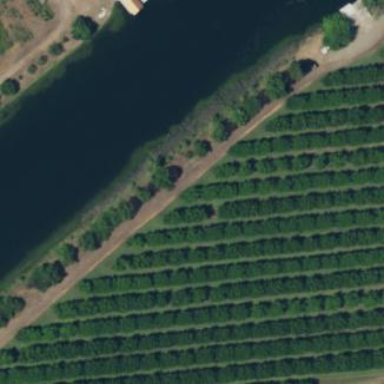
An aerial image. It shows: Orchard.